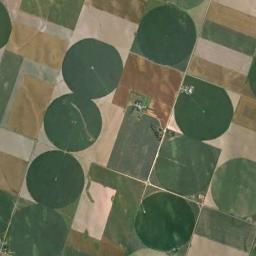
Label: circular_farmland